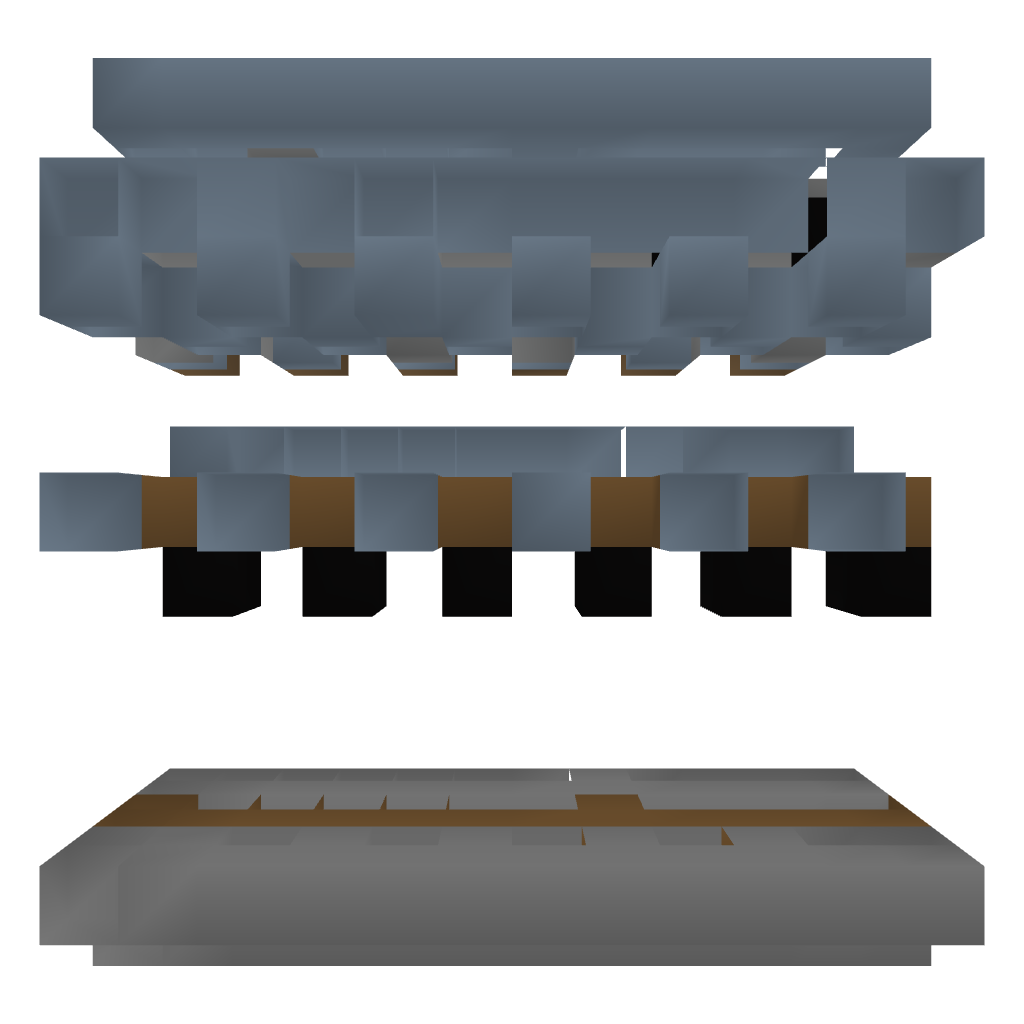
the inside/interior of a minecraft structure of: Castle Module - Wall